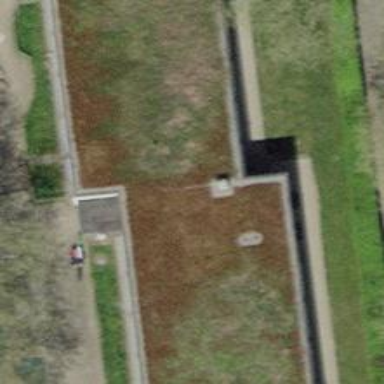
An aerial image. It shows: Kindergarten.